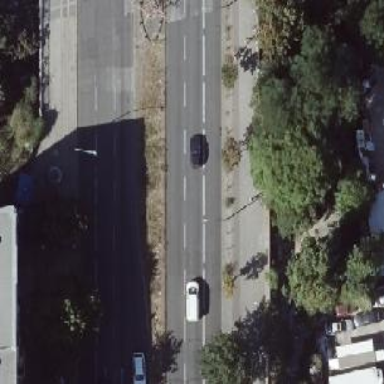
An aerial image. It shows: Secondary road with asphalt surface and cycle track on the right.